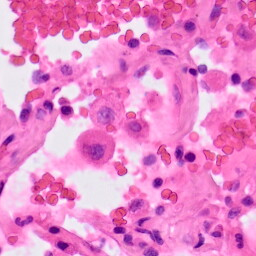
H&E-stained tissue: Lung